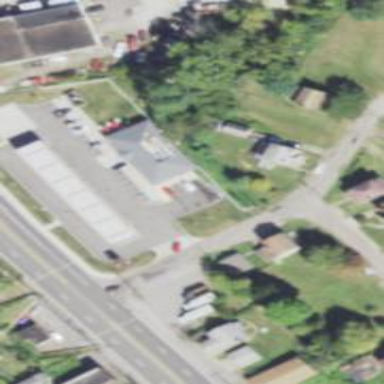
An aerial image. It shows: Convenience shop.